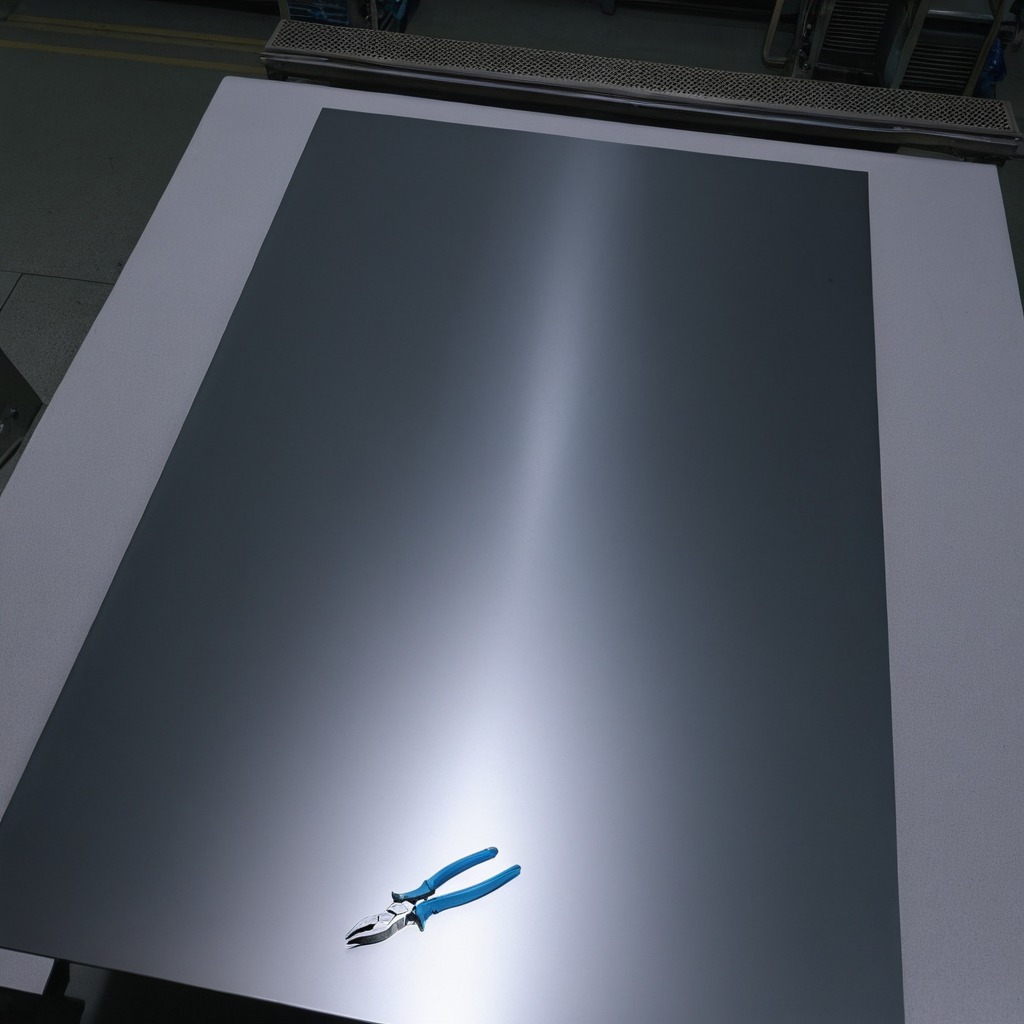
A plier is lying on a clean empty table in the evening soft directional lighting on the tabletop realistic grain studio-quality clarity centered framing